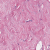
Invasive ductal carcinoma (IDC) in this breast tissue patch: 0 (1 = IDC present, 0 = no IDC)